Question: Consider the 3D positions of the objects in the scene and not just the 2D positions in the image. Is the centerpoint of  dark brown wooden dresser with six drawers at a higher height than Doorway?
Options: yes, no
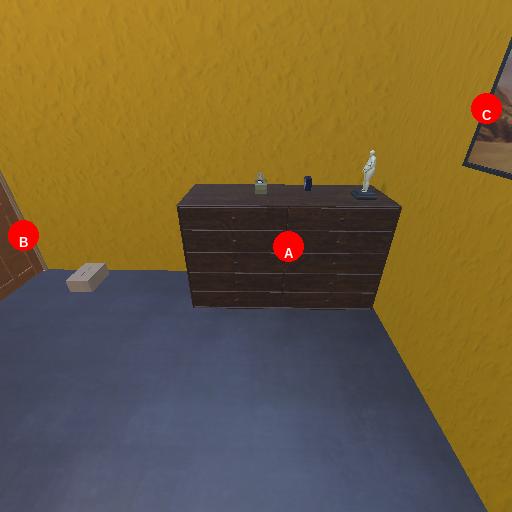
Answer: yes